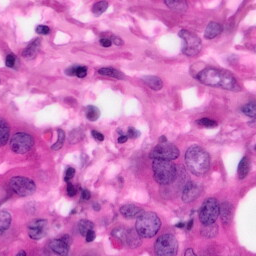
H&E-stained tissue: Pancreatic